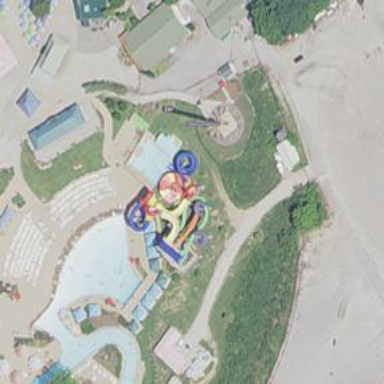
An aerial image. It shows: Water slide attraction.